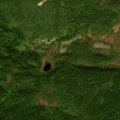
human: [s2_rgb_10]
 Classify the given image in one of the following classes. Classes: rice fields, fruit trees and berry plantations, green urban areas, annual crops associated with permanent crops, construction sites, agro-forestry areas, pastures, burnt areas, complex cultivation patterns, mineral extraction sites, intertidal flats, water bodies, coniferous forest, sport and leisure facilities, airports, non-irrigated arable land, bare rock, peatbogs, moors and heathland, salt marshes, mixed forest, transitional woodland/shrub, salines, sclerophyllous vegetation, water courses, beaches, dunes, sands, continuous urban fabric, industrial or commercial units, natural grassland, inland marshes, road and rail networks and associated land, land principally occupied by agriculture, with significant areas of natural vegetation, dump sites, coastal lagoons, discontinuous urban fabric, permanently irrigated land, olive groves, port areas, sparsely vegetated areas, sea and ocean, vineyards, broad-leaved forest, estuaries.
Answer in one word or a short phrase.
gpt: coniferous forest